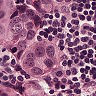
Metastatic tissue present: yes